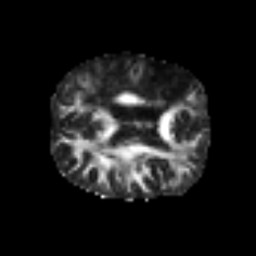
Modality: FA
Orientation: axial
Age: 49
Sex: male
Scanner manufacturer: siemens
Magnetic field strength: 3 T
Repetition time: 6.1 s
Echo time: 0.101 s